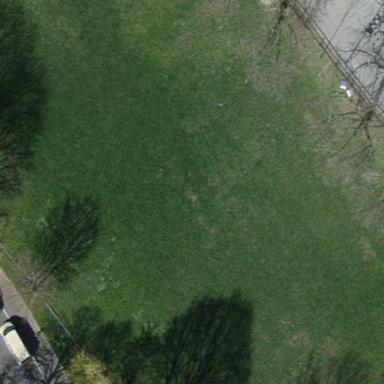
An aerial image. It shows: Grass pitch designated for soccer.